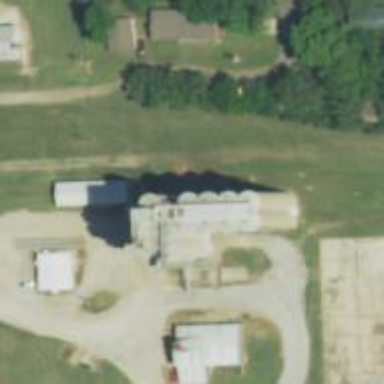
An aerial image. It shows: Silo.